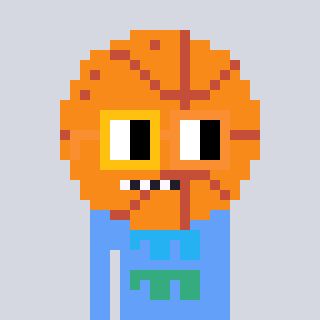
a pixel art character with square yellow and orange glasses, a basketball-shaped head and a blue-colored body on a cool background